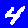
Digit: 4